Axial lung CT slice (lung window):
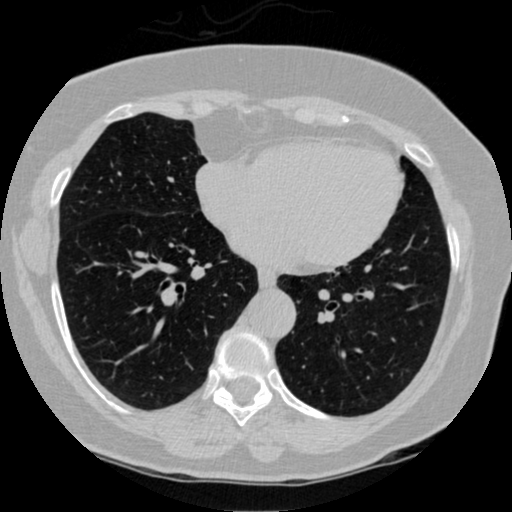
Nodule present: no